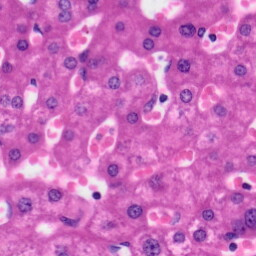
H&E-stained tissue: Liver